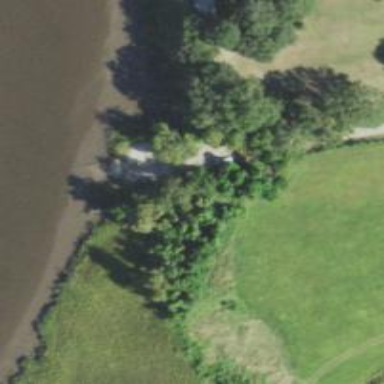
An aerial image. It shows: Slipway on leisure land.